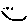
Label: smiley face